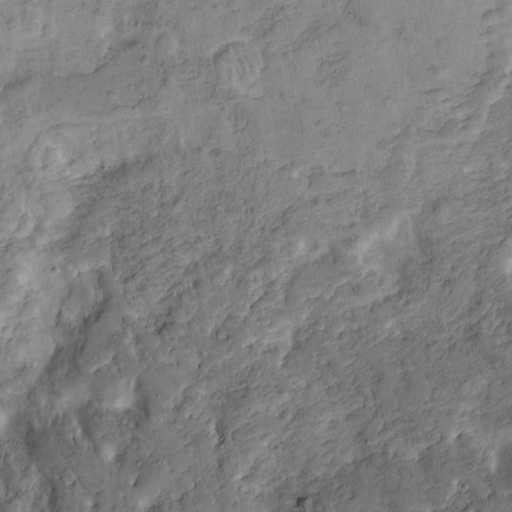
Classes present: Background, Cone